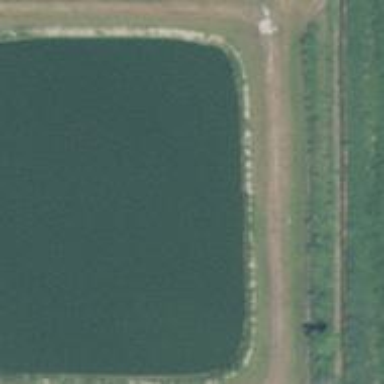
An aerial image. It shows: Pond with natural water.